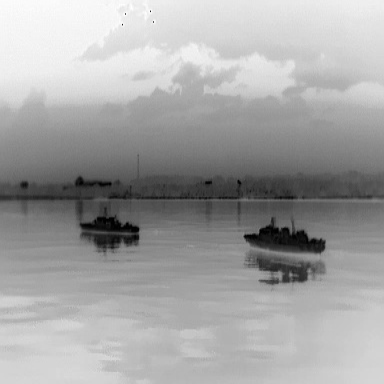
There are two warships in the infrared image.